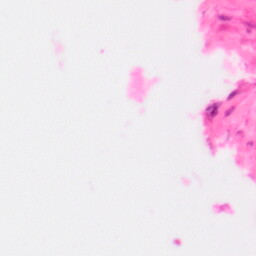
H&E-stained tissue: Colon